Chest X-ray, PA view. Patient: 76 years old, sex F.
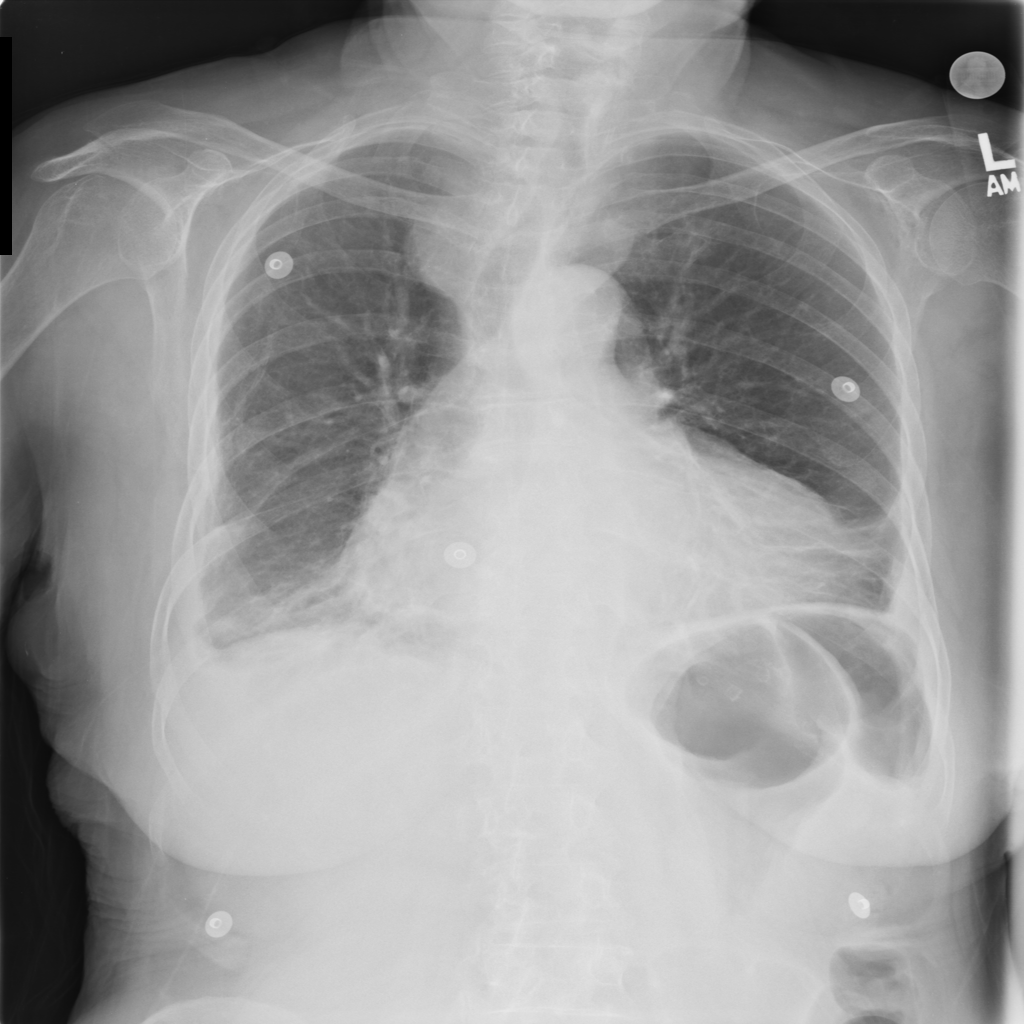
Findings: Effusion, Infiltration